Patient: sex M, age 42
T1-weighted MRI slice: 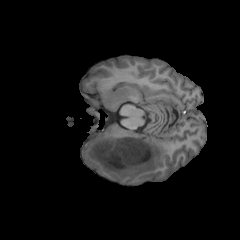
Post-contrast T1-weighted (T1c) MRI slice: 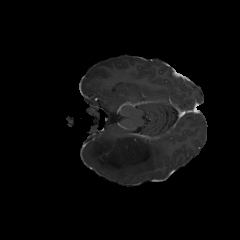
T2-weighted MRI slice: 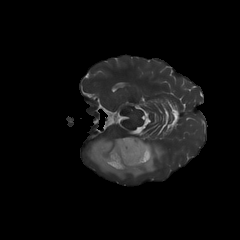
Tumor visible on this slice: yes
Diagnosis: Astrocytoma, IDH-mutant
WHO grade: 2